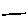
Label: line